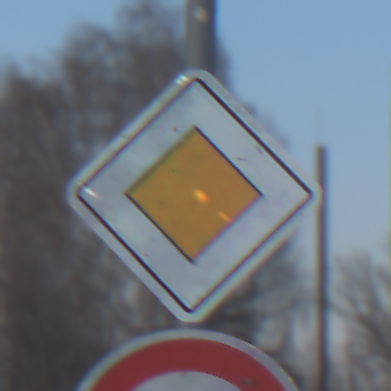
Verkehrszeichen: Vorfahrtsstrasse
Zusatzzeichen unten: Geschwindigkeit80
Umgebung: Outdoor, Suburban
Tageszeit: SunriseSunset
Wetter: PartlyCloudy
Licht: Natural
Jahreszeit: Winter
Kontrast: MediumContrast